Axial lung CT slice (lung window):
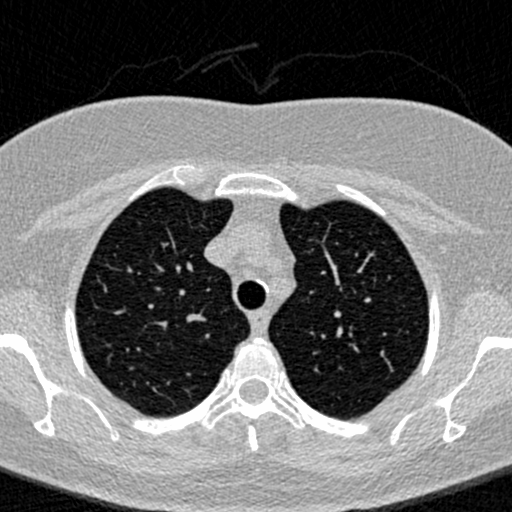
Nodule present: no